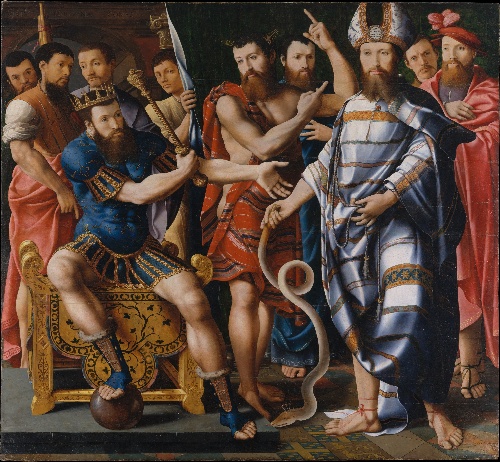
Title: Moses and Aaron before Pharaoh: An Allegory of the Dinteville Family
Artist: Master of the Dinteville Allegory
Artist bio: Netherlandish or French, active mid-16th century
Date: 1537
Object type: Painting
Classification: Paintings
Medium: Oil on wood
Dimensions: 69 1/2 x 75 7/8 in. (176.5 x 192.7 cm)
Department: European Paintings
Credit line: Wentworth Fund, 1950
Accession year: 1950
Repository: Metropolitan Museum of Art, New York, NY
Tags: Men|Serpents|Moses|Aaron